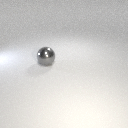
large gray metal sphere